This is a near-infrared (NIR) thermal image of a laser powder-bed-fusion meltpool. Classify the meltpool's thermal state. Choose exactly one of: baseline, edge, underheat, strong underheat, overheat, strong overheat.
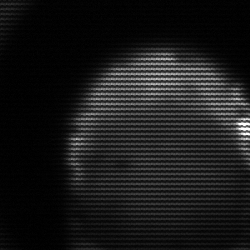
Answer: edge